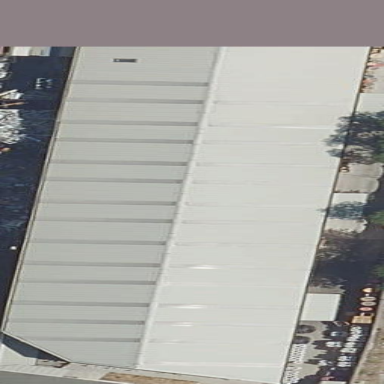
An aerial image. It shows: Industrial building.